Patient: sex F, age 57
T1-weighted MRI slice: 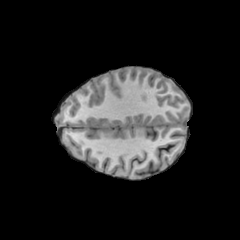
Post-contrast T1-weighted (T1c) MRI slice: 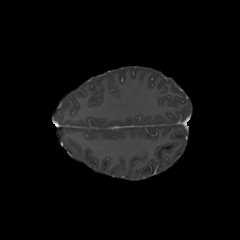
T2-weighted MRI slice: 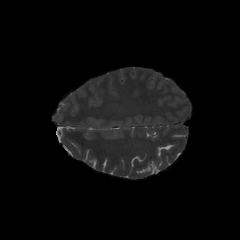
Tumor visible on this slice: yes
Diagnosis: Glioblastoma, IDH-wildtype
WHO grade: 4